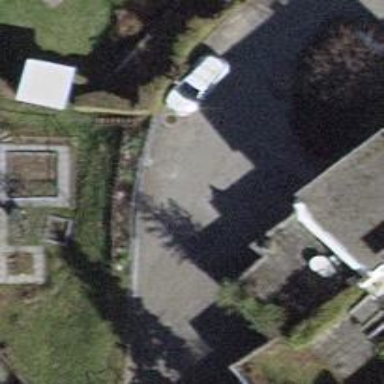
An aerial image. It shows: Alleyway designated as service road.